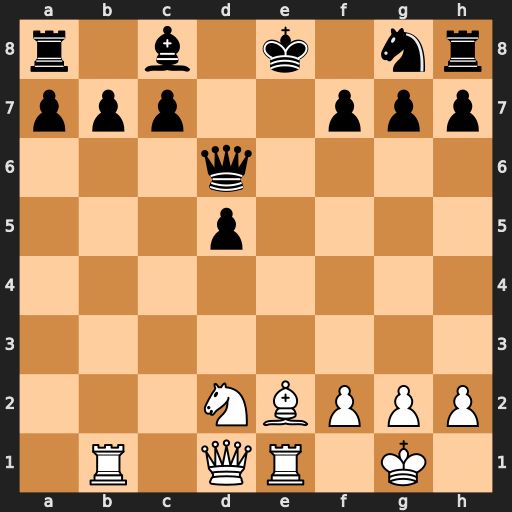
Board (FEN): r1b1k1nr/ppp2ppp/3q4/3p4/8/8/3NBPPP/1R1QR1K1
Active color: w
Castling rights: kq
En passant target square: -
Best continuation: Bb5+ Kf8 Re8#